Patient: sex M, age 30
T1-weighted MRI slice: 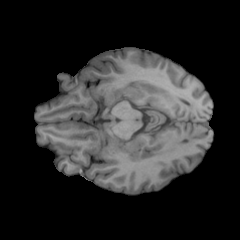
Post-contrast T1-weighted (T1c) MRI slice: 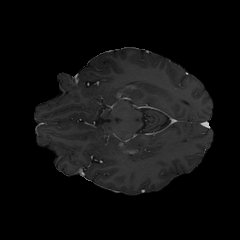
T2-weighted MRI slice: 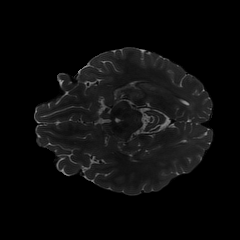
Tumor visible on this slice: no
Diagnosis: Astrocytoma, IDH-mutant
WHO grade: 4